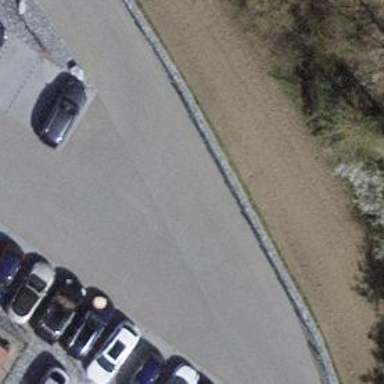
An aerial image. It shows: Parking aisle designated as service road.